Interaction volume radius: 5 \u00c5
Interaction volume height: 25 \u00c5
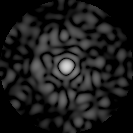
Disorder parameter: 0.8492